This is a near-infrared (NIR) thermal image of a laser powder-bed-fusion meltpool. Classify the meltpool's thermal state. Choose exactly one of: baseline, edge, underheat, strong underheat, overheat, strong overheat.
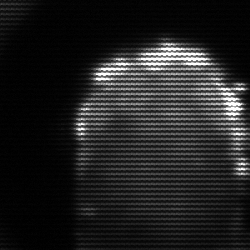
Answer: baseline